Question: I have a GL_QUAD_STRIP that I am texture mapping. The quad strip folds back on itself to form a UV sphere. Essentially, the quad strip is not generally made of rectangles--instead, trapezoids.
I am getting texture distortion issues. The texture coordinates are correct (for example, they line up nicely where they should). The issue is on the trapezoidal faces themselves.
I would expect texels towards the larger end of a trapezoidal face to subtend larger area, yet the face seems broken into two triangles. It looks similar to affine texture mapping (but I don't think it is; it still seems perspective correct, and I wouldn't expect that to be used anyway).
I am aware that graphics cards usually reduce quads down into triangles internally, but I wouldn't expect that to affect texturing . . .
So, I don't know what's going on here. Any thoughts?
Here is an example of the undesired behavior. Low resolution globe texture, nearest filtering, no mipmaps or anisotropy:

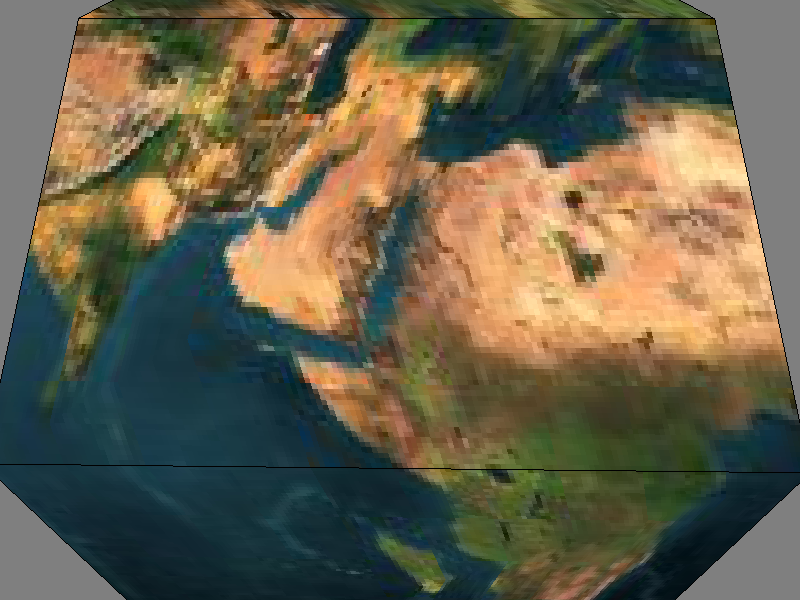
Answer: This is a classical problem when texturing a simple quad. It is due to the fact (like you guessed correctly) that the quad is broken down into individual triangles. These triangles are in turn textured independently.
The problem is, that the texture coordinates inside the triangle are interpolated linearly from the vertices (though perspective correct, but this doesn't help here). You can image it as the rasterizer not knowing the fourth vertex of this trapezoid, it only sees the individual triangles. Thus it assumes the transformation of the triangles into texture space to be completely affine, and thus for the triangle to be part of a parallelogram.
What you have to do to tackle this is to move away from the simple 2D affine texture space into a projective texture space, by using complete 4-dimensional texture coordinates instead of the simple 2D texcoords, like explained <URL>.